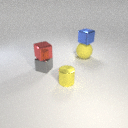
small yellow metal cylinder in front of small gray metal cube